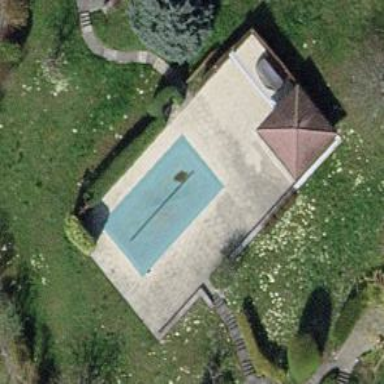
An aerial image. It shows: Swimming pool located in leisure land.